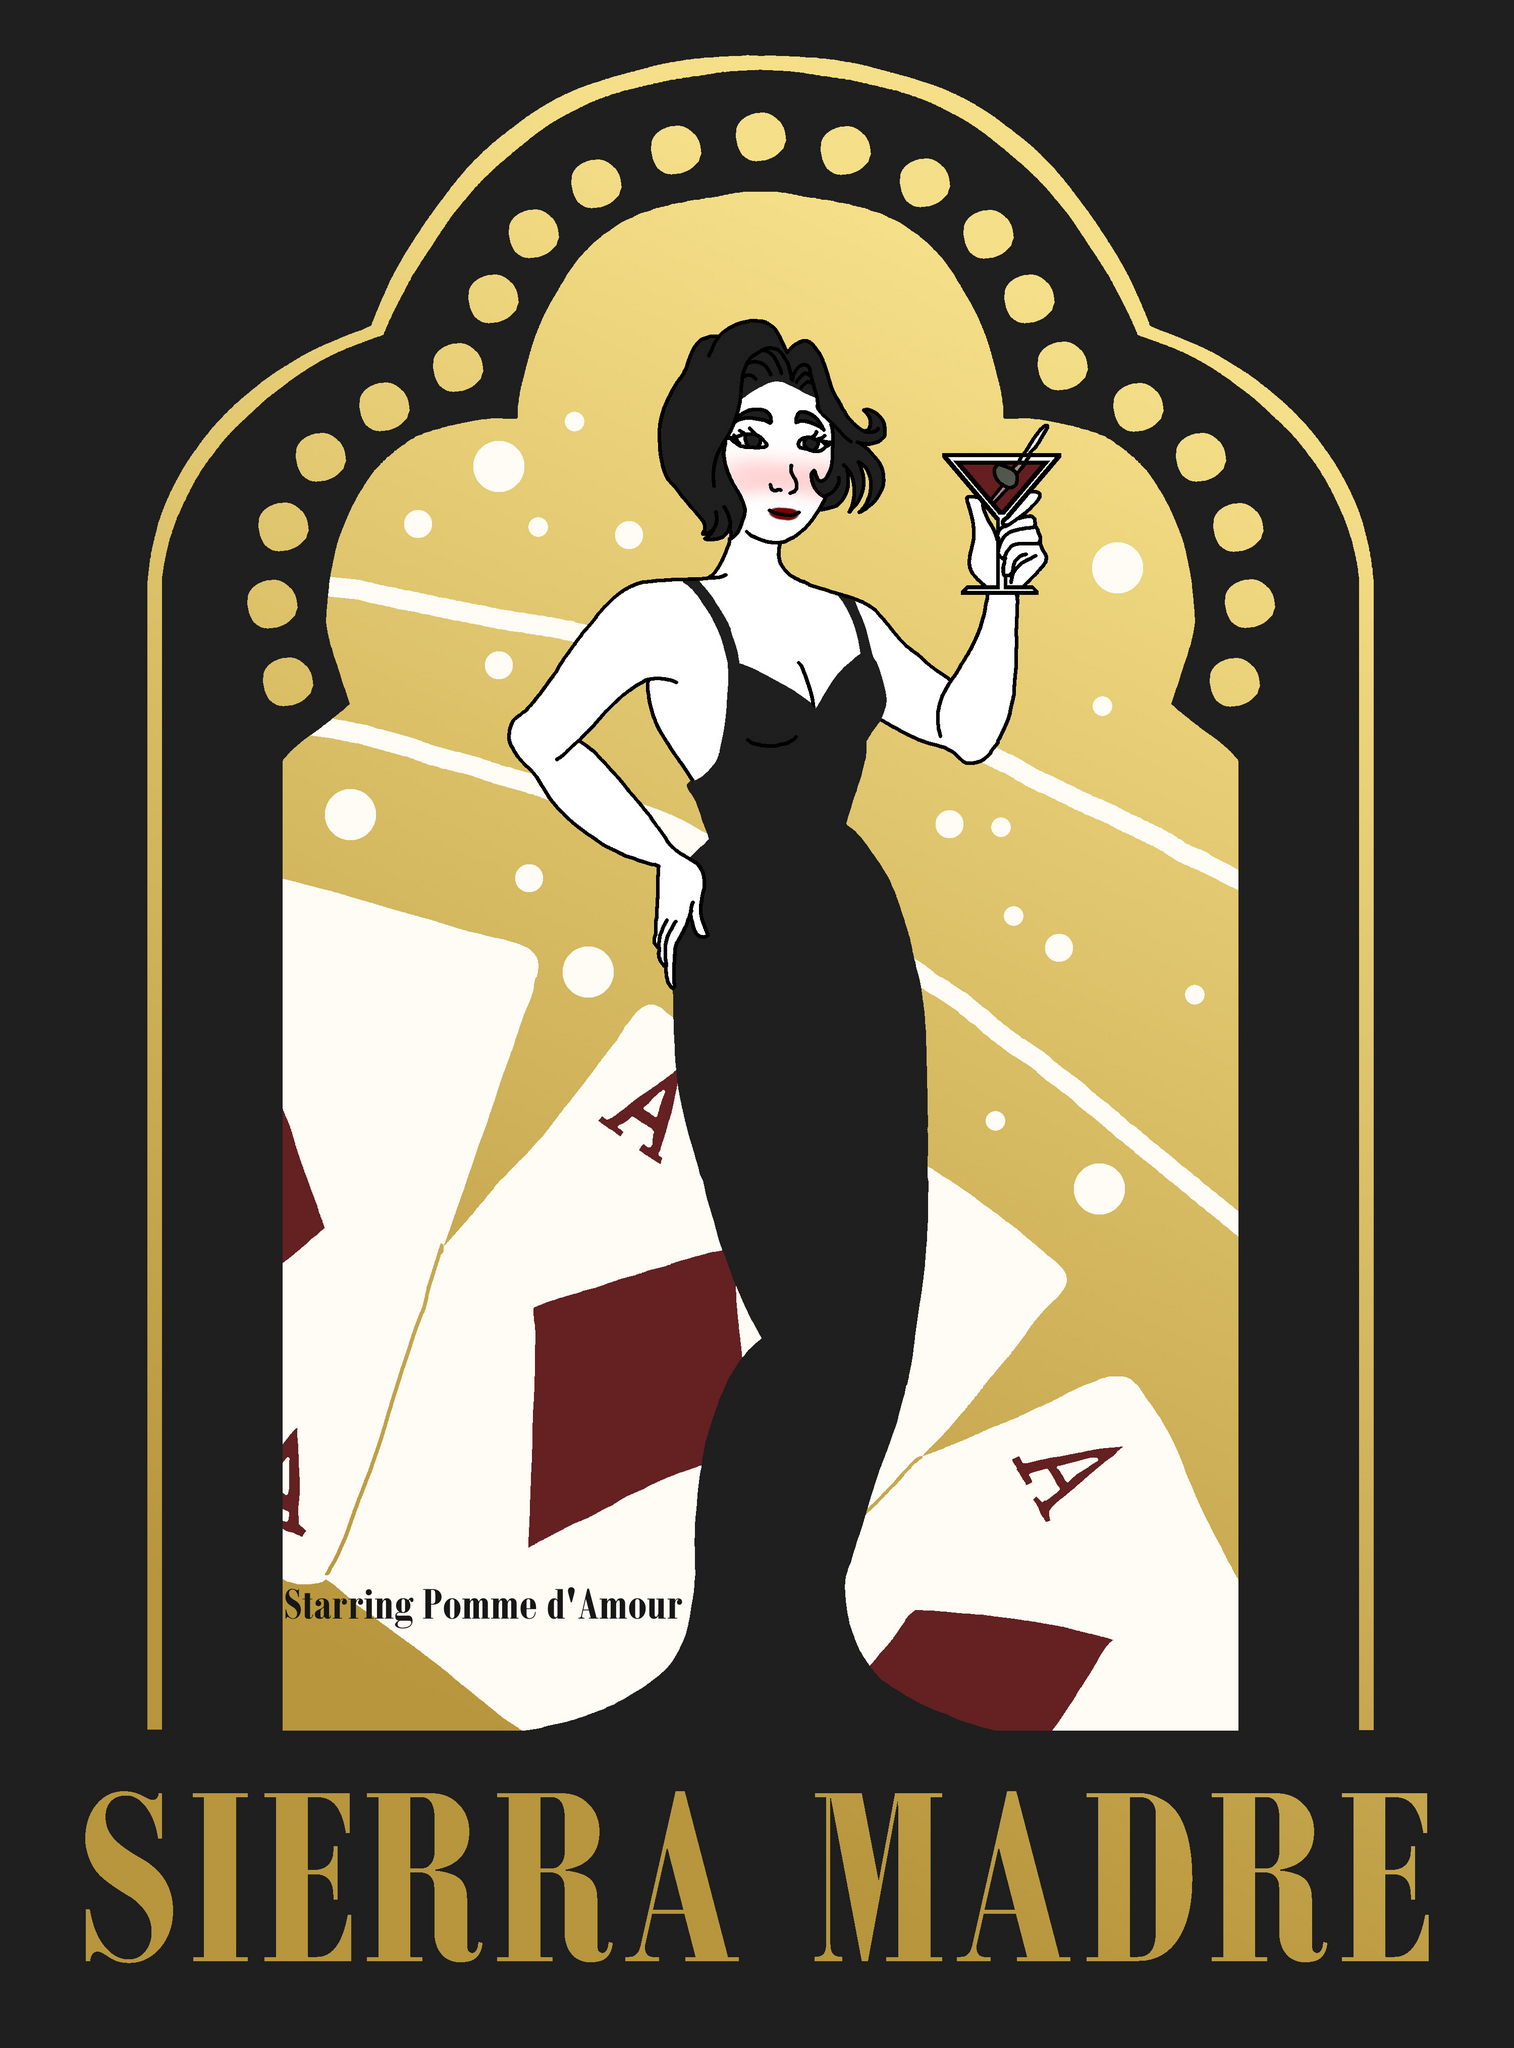
Label: 5_Wojak_with_Background